Question: I have a list of textfiles in a treeview (with QFileSystemModel). If a textfile is selected and a print button is pressed. It should show a print dialog and the file should be printed out. I thought (after reading documentations and examples) it should look like this:
'''
void berichtenhistorie::on_printButton_released()
{
QModelIndex index = ui->treeView->currentIndex();
QFileSystemModel *model = (QFileSystemModel*)ui->treeView->model();
QString path = model->filePath(index);
QString name = model->fileName(index);
QString dir = path;
dir.remove(dir.size() - name.size(), name.size());
QFile file(path);
if(file.open(QIODevice::WriteOnly | QIODevice::Text))
{
file.close();
if(file.rename(QString("%1geprint %2").arg(dir, name)))
qDebug() << "renamed";
}
//all above works correctly
QPrinter printer(QPrinter::HighResolution);
printer.setPageSize(QPrinter::A4);
printer.setOrientation(QPrinter::Portrait);
printer.setPageMargins (15,15,15,15,QPrinter::Millimeter);
printer.setFullPage(false);
printer.setOutputFileName(path);
printer.setOutputFormat(QPrinter::NativeFormat);
QPainter painter(&printer);
painter.end();
}
'''
The renaming part (so above all the printing stuff) works as it should, no errors or anything. But I get abunch of errors at the printing error. I thought it was because of the libraries, because im using Qt5.
'''
#include <QDirModel>
#include <QDebug>
#include <QMessageBox>
#include <QtPrintSupport/QPrintDialog>
#include <QtPrintSupport/QPrinter>
#include <QPainter>
#include <QFile>
'''
Here are the errors:

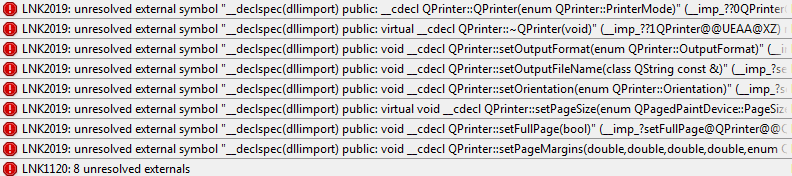
Answer: Apparently you are using Qt5, where printing functionality has been placed in separate add on (in Qt4 it is part of QtGui module), see <URL>. So you have to add to pro file this line:
'''
QT += printsupport
'''
This will fix your build error, but your code doesn't print yet. You have to use 'painter'.
If you are planing to support Qt4 it should be like this
'''
greaterThan(QT_MAJOR_VERSION, 4) {
QT += printsupport
}
'''